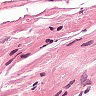
Metastatic tissue present: no